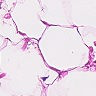
Metastatic tissue present: no